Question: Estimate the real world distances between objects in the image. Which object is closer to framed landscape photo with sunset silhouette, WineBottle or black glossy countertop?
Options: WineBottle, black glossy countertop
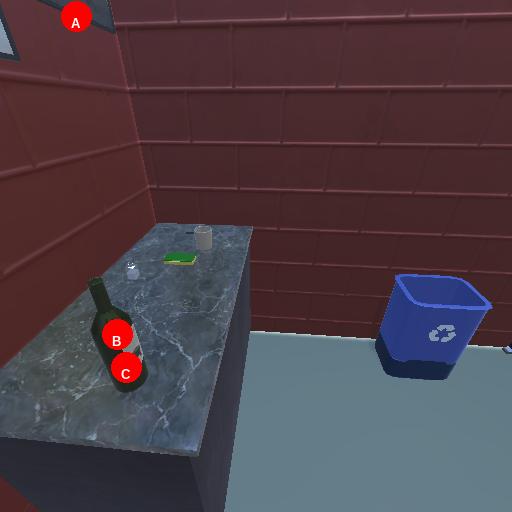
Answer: WineBottle